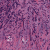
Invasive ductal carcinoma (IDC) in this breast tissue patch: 1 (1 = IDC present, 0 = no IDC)